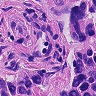
Metastatic tissue present: yes